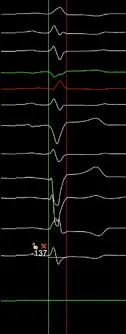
(B) (Left) Initial QRS complex with left bundle branch block morphology. (Right) Final QRS duration after atrio- ventricular delay optimization.
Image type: electrography (ekg)